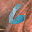
Label: 6